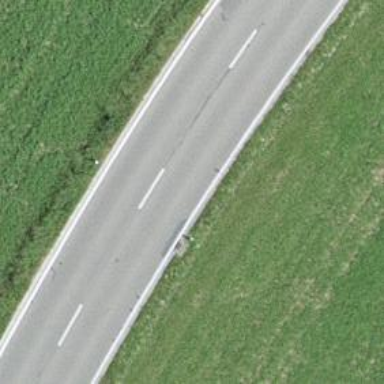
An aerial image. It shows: Secondary road with asphalt surface and dedicated cycle lane.